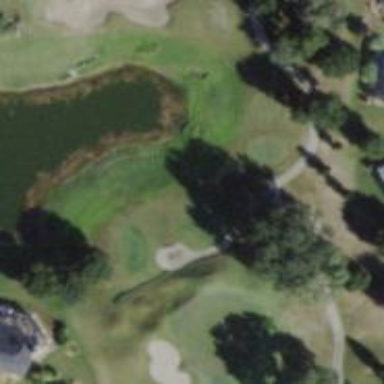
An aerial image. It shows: Path designated for golf carts.